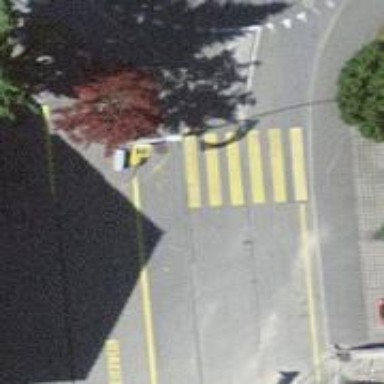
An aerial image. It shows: Kerb barrier.